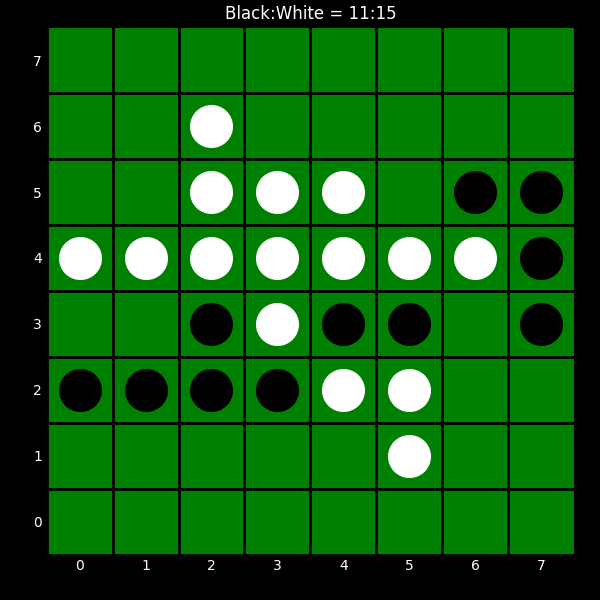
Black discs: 11
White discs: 15